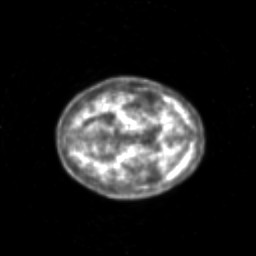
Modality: PET
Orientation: axial
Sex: female
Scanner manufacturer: siemens